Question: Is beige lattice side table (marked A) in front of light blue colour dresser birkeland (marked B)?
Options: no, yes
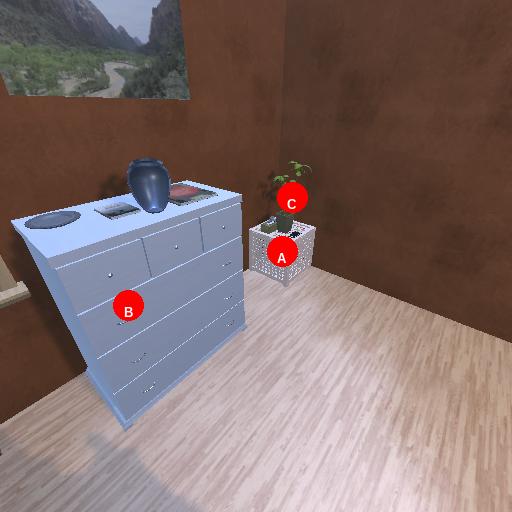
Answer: no